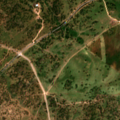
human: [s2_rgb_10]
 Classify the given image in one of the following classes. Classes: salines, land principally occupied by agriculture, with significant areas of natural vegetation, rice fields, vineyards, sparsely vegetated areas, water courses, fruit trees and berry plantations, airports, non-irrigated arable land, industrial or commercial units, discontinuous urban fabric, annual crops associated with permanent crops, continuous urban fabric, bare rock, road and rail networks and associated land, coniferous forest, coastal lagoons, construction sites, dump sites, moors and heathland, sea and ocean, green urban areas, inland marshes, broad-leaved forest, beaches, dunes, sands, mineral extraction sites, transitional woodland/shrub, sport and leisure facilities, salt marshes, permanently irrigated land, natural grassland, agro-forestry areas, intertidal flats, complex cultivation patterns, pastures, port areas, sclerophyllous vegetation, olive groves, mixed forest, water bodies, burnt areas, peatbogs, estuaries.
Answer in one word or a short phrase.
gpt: non-irrigated arable land, agro-forestry areas